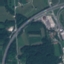
Land use / land cover: Highway